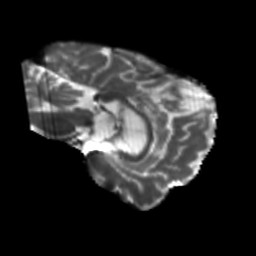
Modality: T2w
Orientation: sagittal
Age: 63
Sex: female
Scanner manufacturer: siemens
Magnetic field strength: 3 T
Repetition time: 5.47 s
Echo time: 0.0854 s